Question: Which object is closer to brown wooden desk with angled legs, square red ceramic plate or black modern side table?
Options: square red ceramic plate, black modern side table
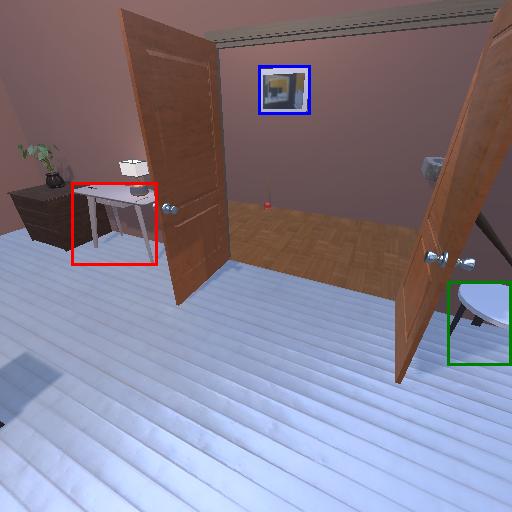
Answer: square red ceramic plate